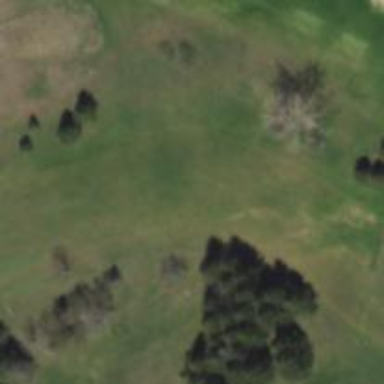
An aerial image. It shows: Golf hole.